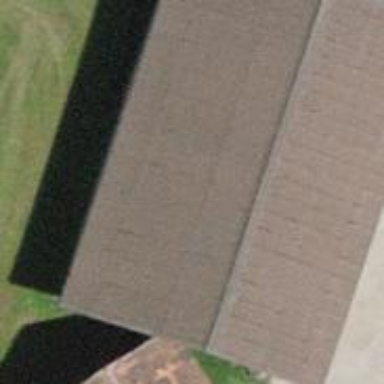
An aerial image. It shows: Shed building.